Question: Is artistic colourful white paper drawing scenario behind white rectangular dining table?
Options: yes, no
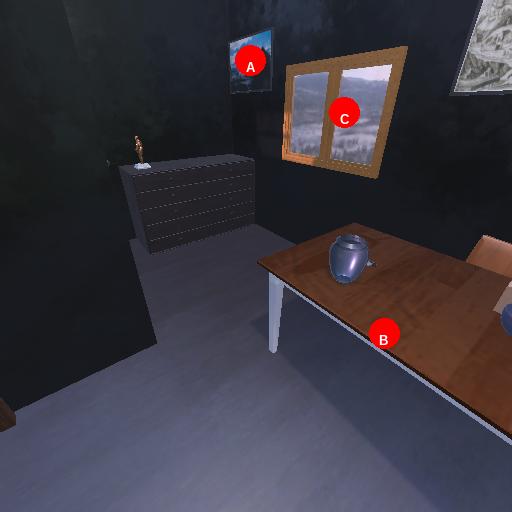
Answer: yes